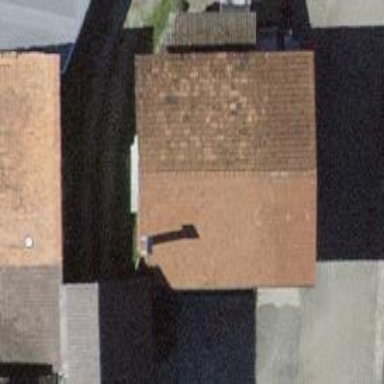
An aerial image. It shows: Gabled barn with sloped roof.